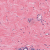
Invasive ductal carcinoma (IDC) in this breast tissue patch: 0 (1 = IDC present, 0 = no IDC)